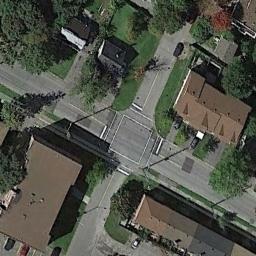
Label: intersection